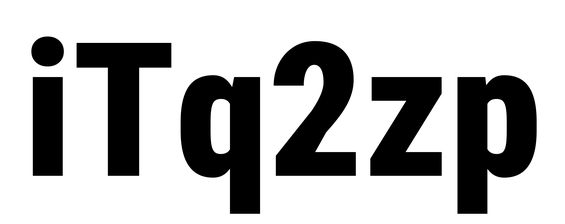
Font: Roboto_Condensed_Black